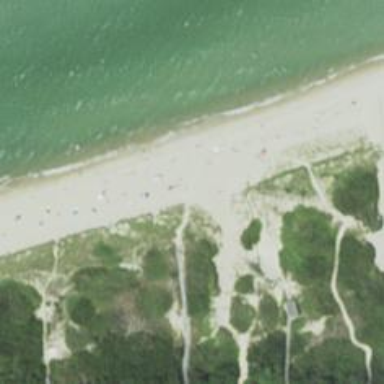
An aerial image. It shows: Scenic beach with natural beauty.